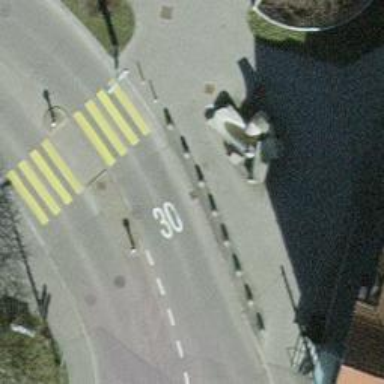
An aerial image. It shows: Bollard barrier.